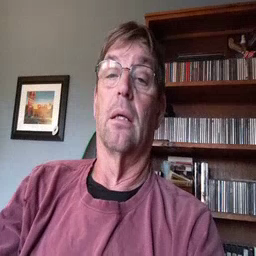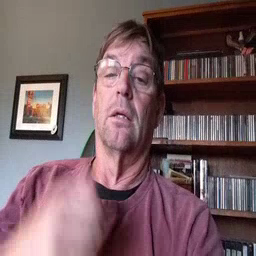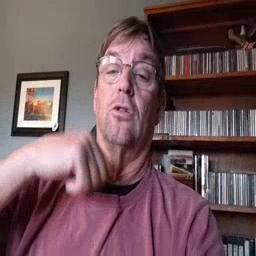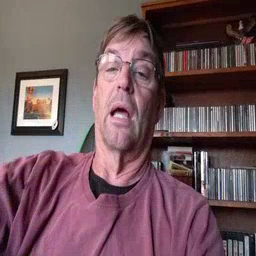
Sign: jacket